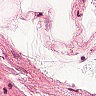
Metastatic tissue present: no